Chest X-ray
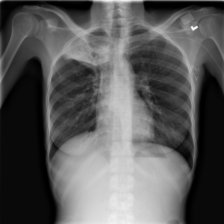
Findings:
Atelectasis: positive
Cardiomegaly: negative
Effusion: negative
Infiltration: negative
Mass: negative
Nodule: negative
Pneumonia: negative
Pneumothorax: negative
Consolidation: negative
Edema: negative
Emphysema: negative
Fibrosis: negative
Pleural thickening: negative
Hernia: negative